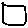
Label: square